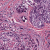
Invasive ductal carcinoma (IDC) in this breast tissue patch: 1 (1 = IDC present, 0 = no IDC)